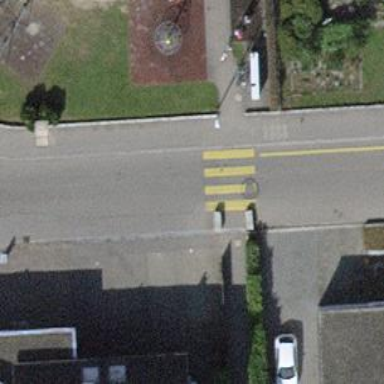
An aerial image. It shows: Zebra crossing on the road.